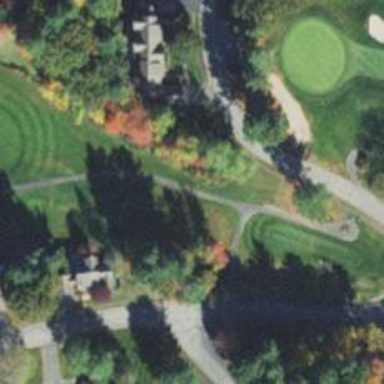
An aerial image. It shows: Footway that serves as golf path.